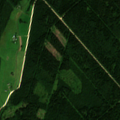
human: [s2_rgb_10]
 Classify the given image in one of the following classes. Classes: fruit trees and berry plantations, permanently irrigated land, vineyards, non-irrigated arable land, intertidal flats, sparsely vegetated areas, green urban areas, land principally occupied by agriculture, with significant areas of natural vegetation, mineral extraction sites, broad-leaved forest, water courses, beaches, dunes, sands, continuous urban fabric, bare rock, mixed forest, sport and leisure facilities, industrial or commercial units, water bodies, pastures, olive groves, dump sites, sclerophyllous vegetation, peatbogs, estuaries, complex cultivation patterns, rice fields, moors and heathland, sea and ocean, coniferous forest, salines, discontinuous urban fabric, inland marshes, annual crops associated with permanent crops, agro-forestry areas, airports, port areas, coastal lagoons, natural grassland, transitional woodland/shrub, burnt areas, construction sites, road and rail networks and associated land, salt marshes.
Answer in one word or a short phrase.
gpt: complex cultivation patterns, coniferous forest, mixed forest, transitional woodland/shrub